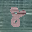
Label: 8